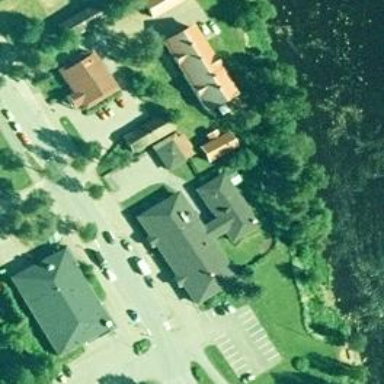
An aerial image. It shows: Government office.